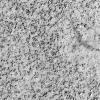
Atmospheric dust classification: not_dusty